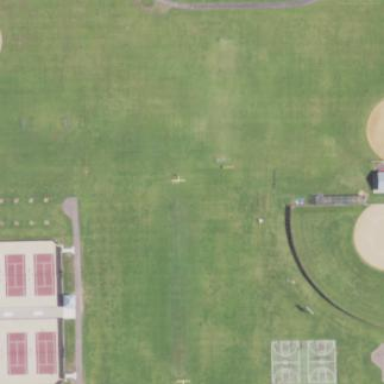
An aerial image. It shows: American football pitch.